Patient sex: M
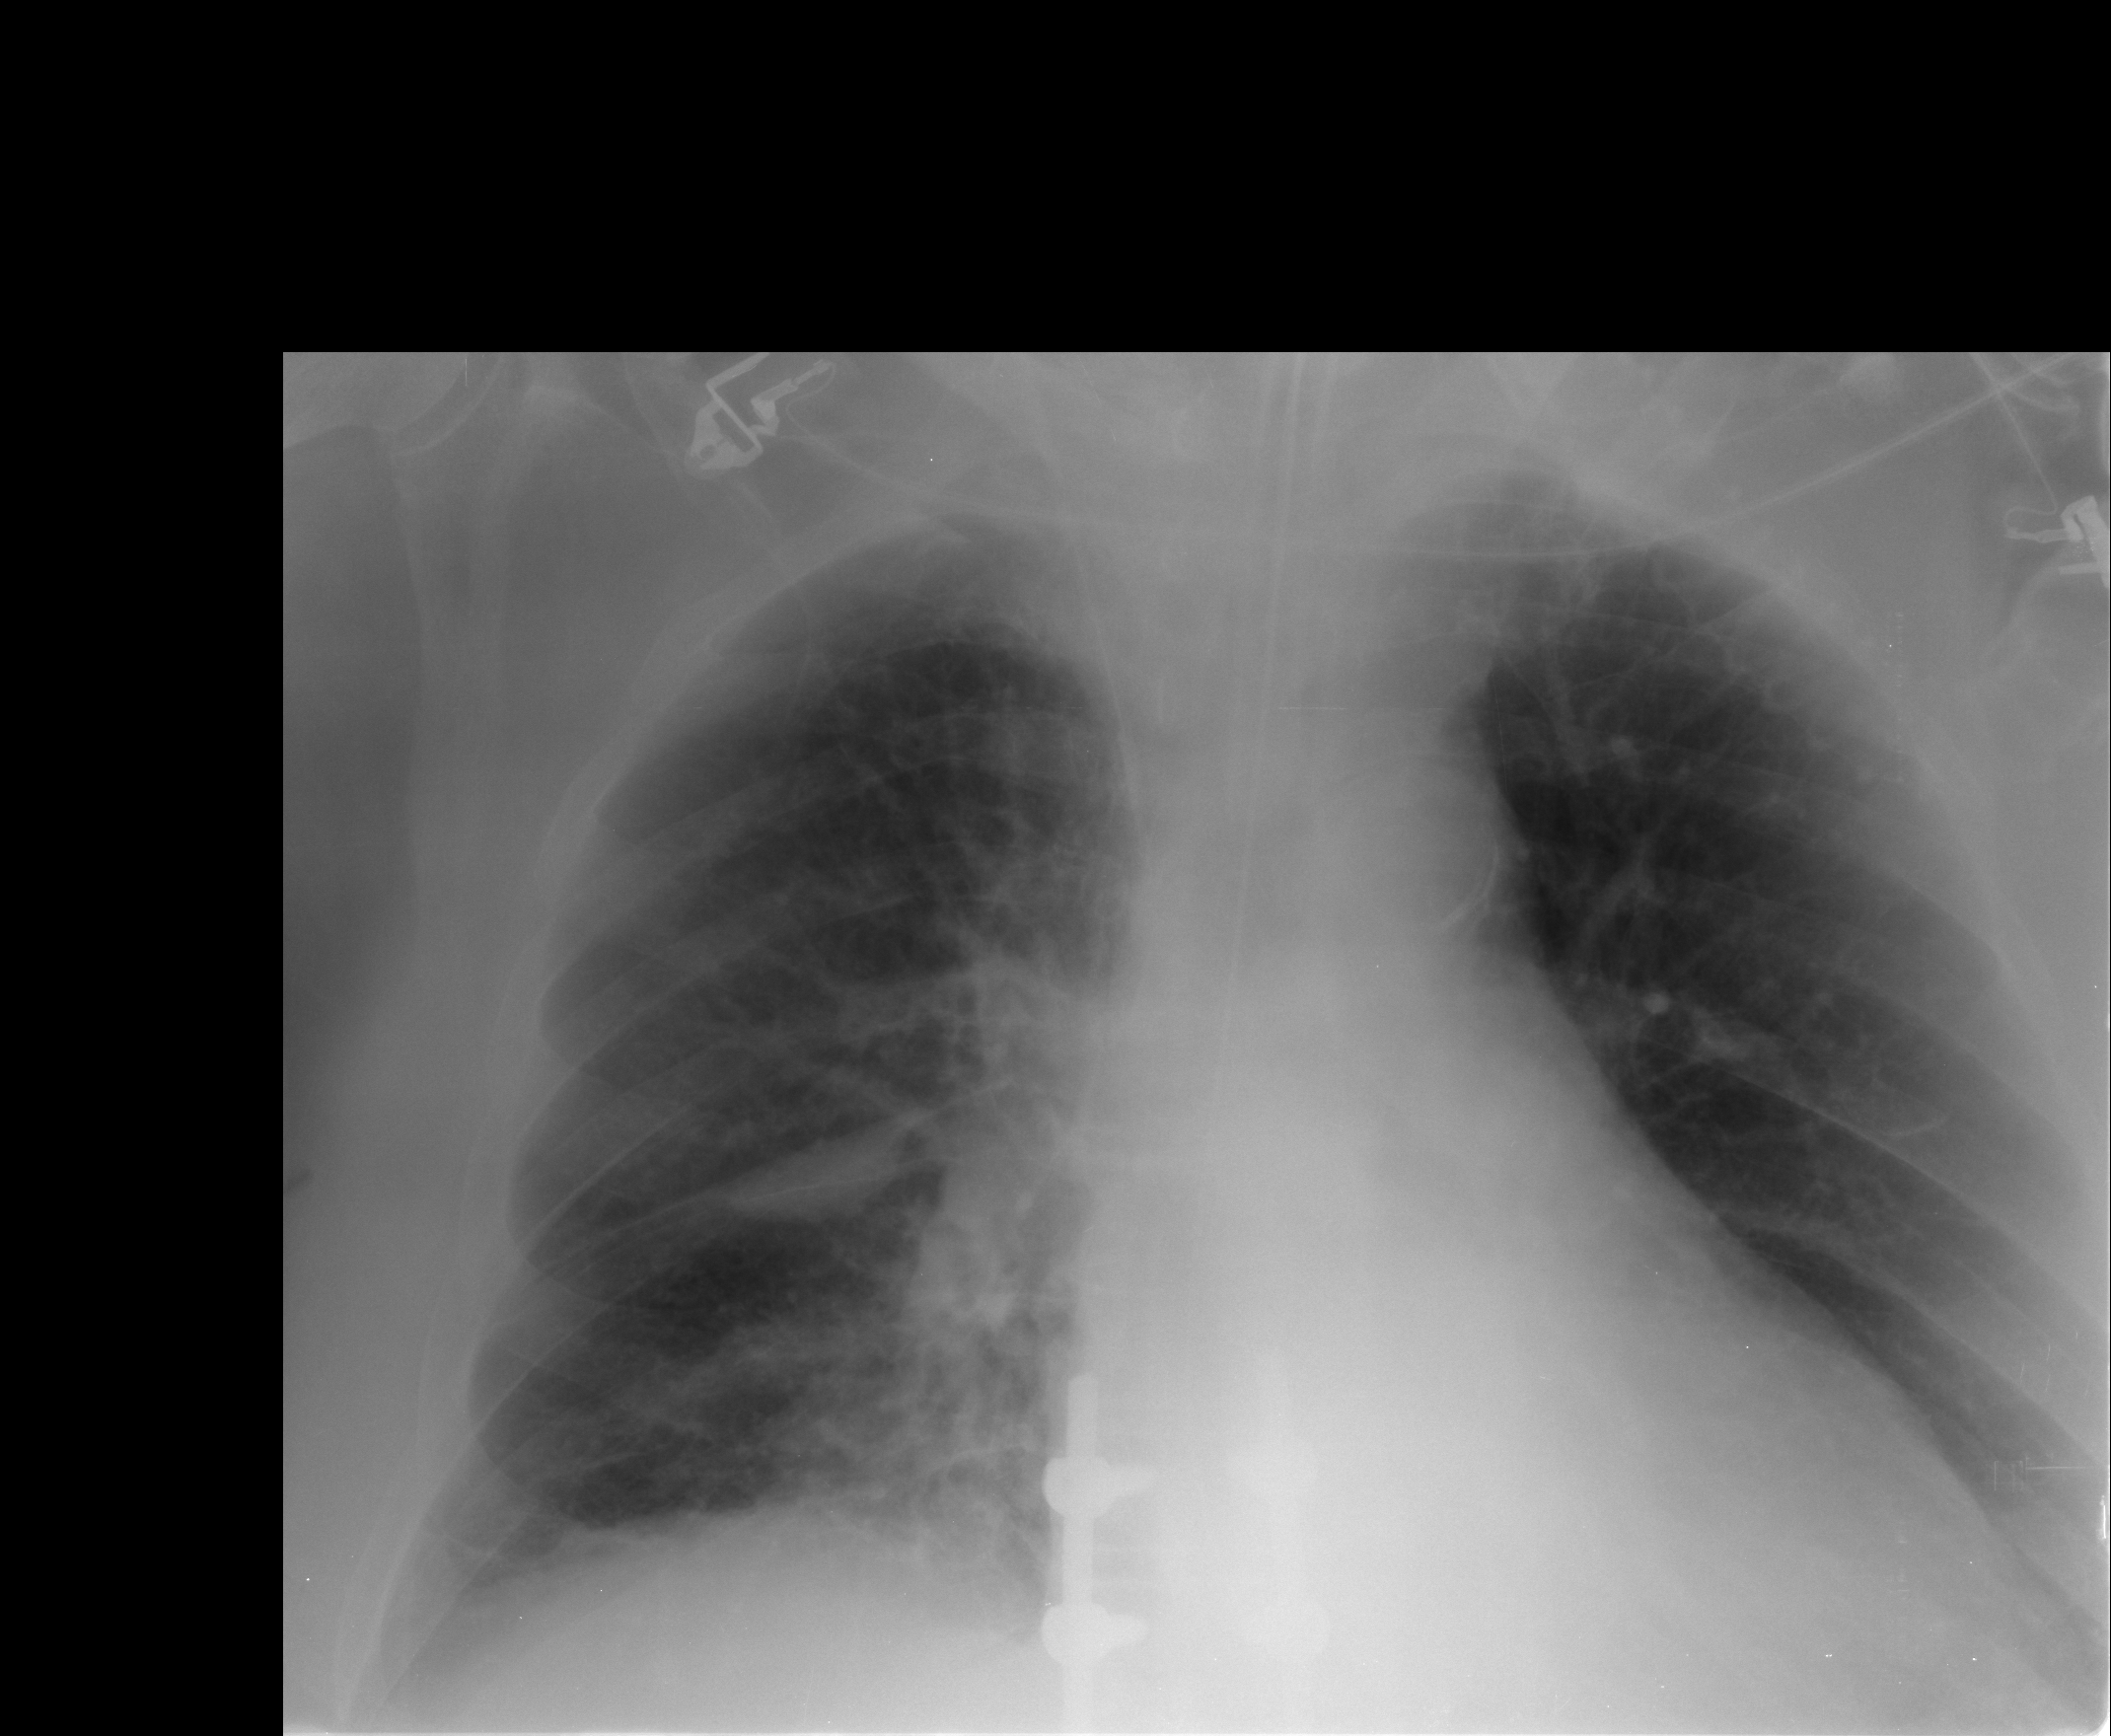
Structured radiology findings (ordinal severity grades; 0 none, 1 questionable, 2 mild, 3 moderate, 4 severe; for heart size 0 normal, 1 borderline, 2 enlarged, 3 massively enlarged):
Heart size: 1
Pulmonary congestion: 0
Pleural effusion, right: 2
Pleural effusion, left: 1
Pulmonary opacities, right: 1
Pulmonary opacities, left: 0
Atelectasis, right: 2
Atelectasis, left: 2